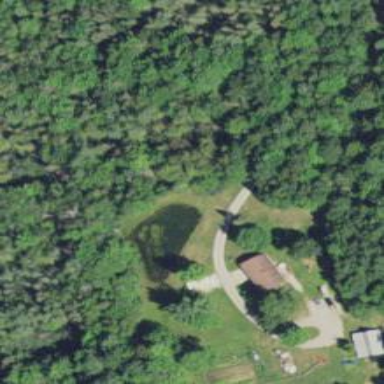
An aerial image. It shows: Driveway leading to service road.